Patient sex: F
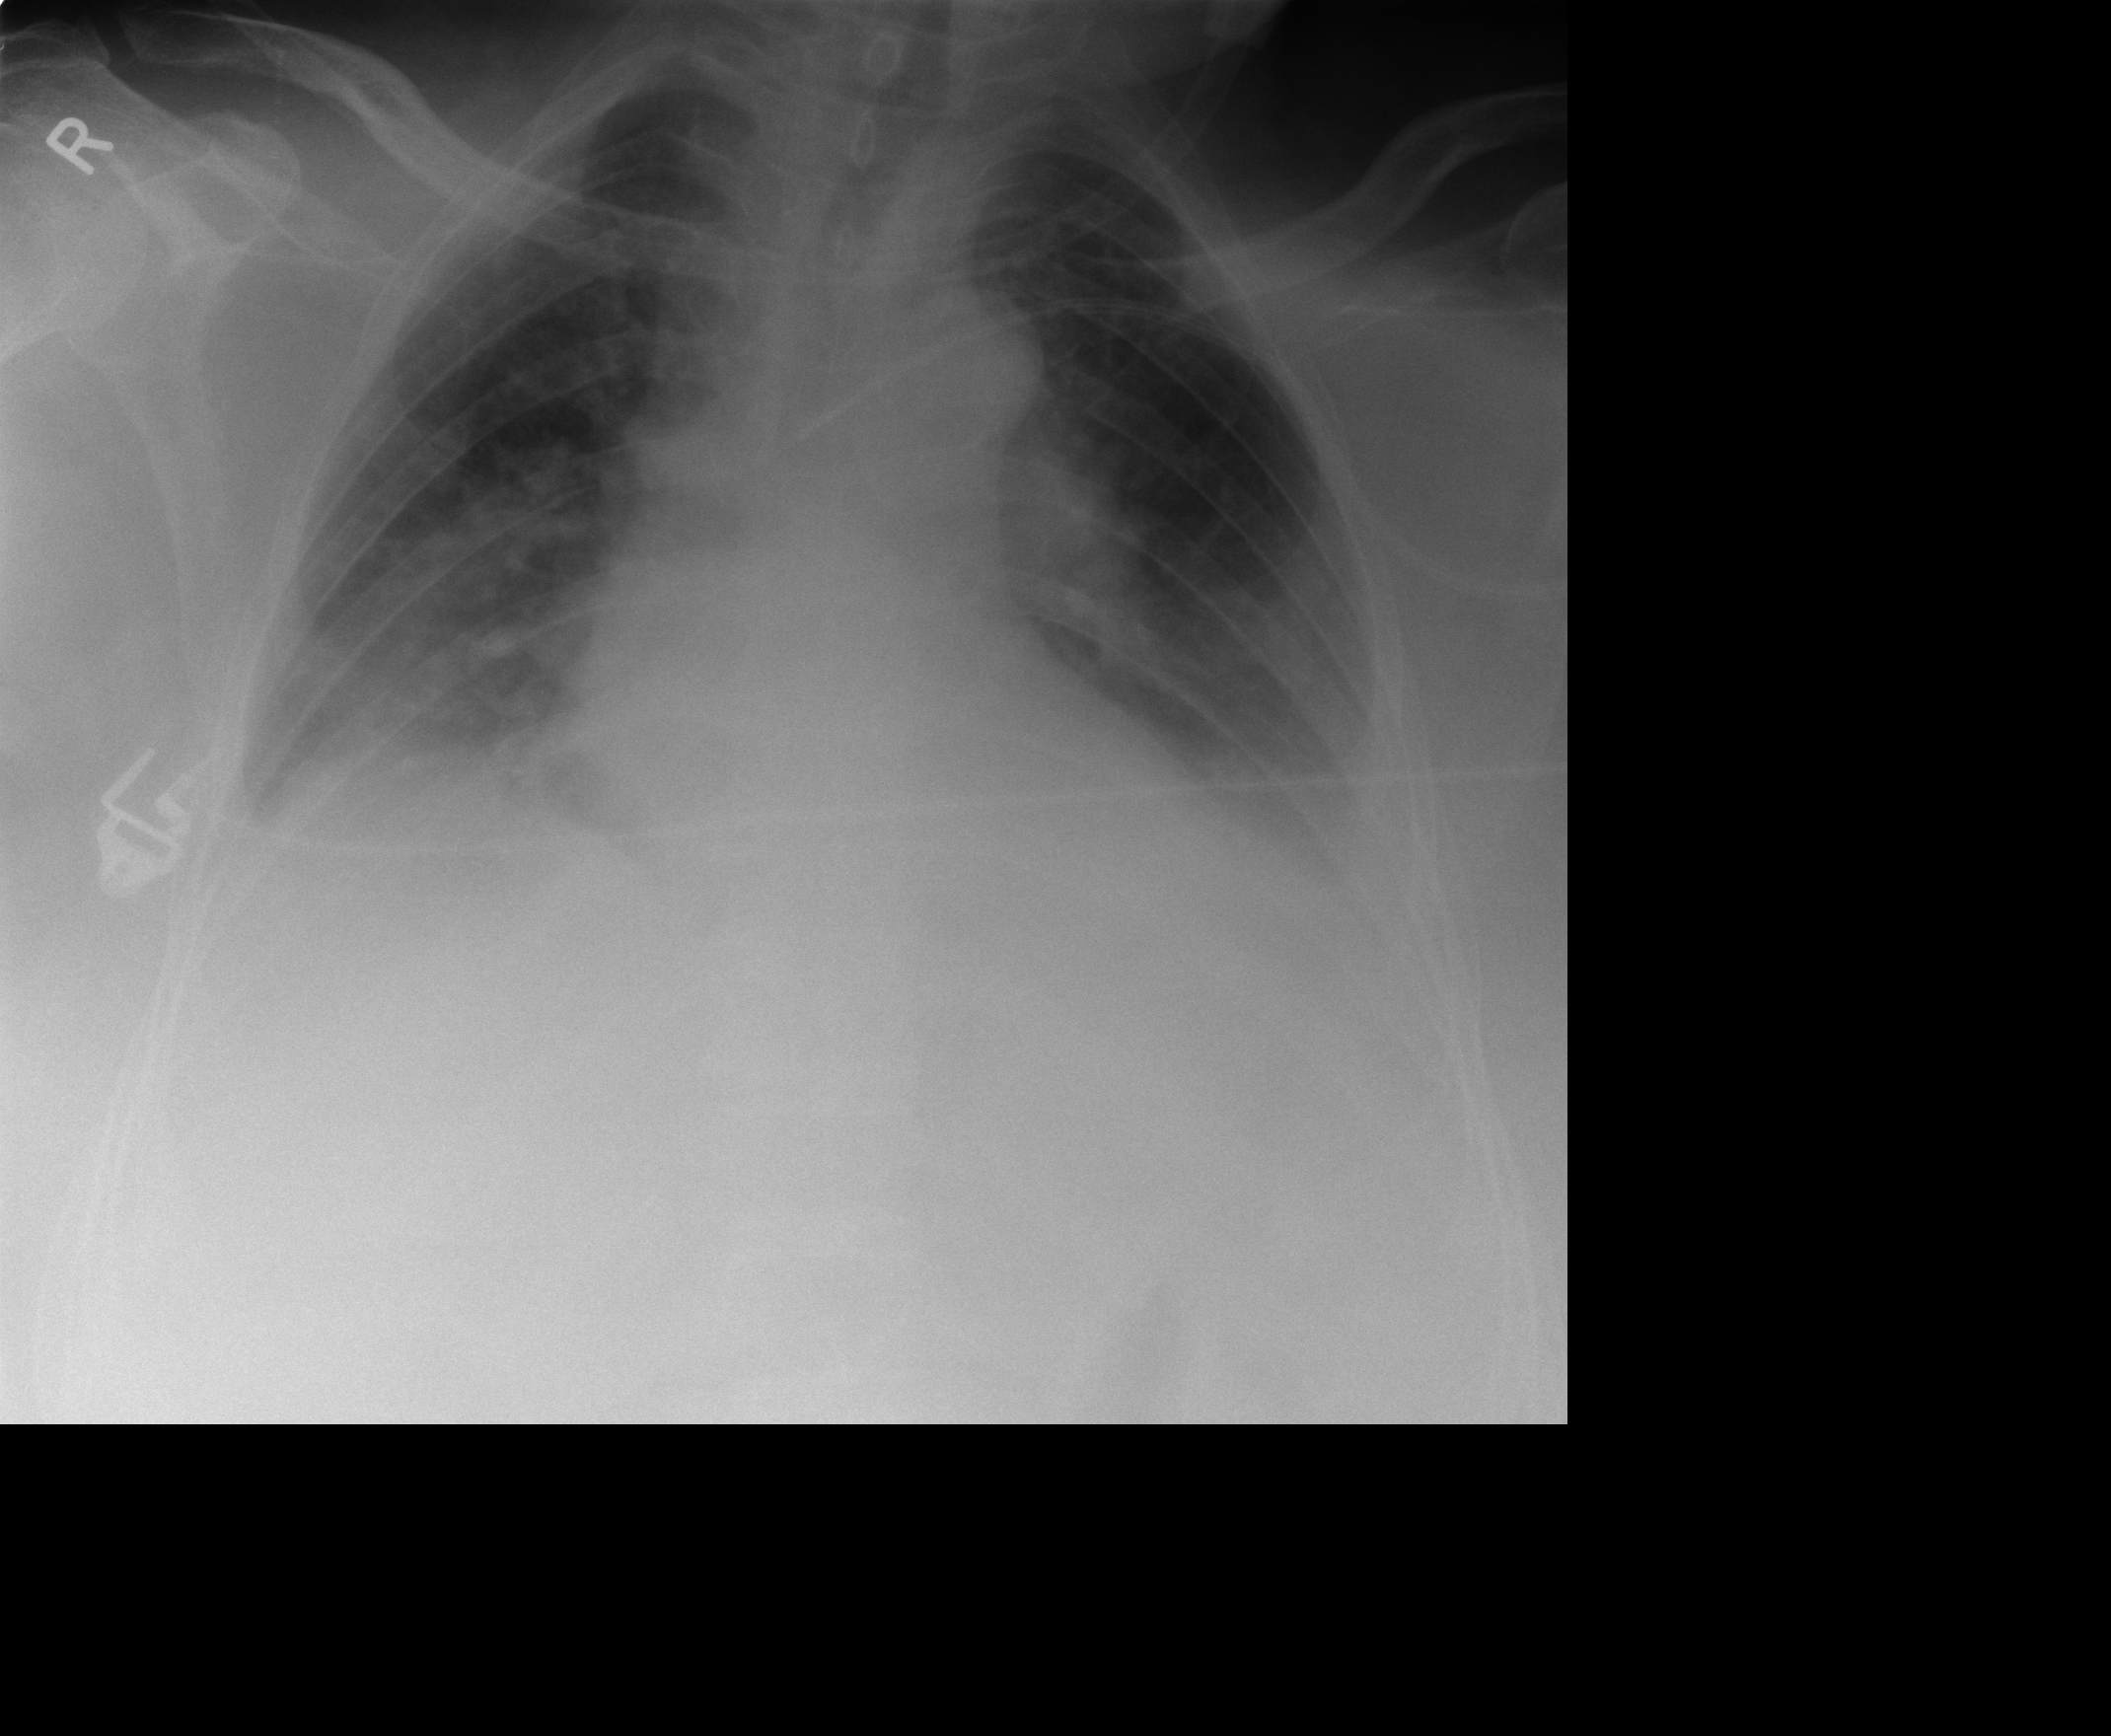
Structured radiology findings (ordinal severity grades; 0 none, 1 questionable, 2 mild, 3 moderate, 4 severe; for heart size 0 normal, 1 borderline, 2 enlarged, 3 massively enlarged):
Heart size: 0
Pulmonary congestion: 1
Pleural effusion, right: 2
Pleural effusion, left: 2
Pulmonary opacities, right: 0
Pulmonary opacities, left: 0
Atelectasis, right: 2
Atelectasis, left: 2